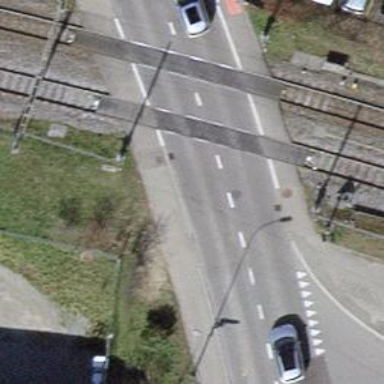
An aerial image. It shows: Level crossing with double half barrier.